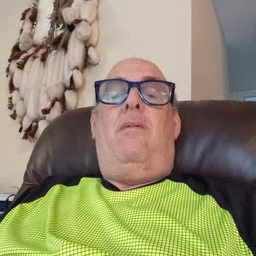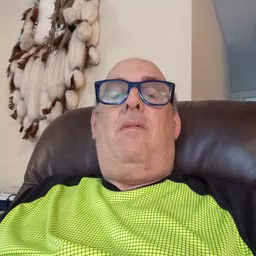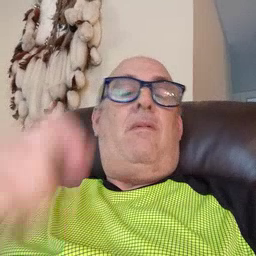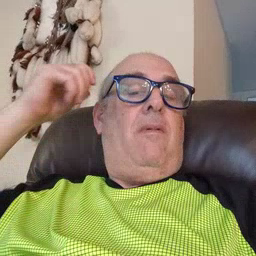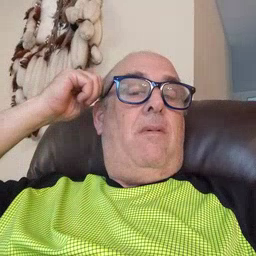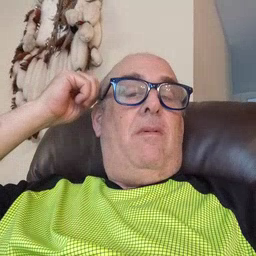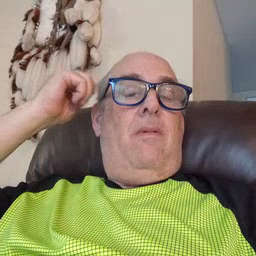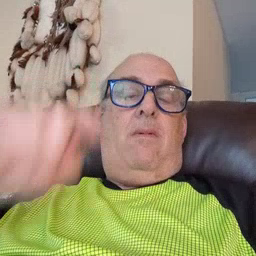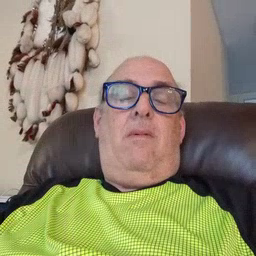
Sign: hair